Field crop: tomato
Growth stage: 2
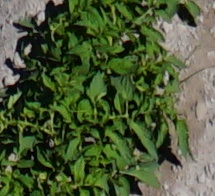
Species: tomato